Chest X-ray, AP view. Patient: 19 years old, sex M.
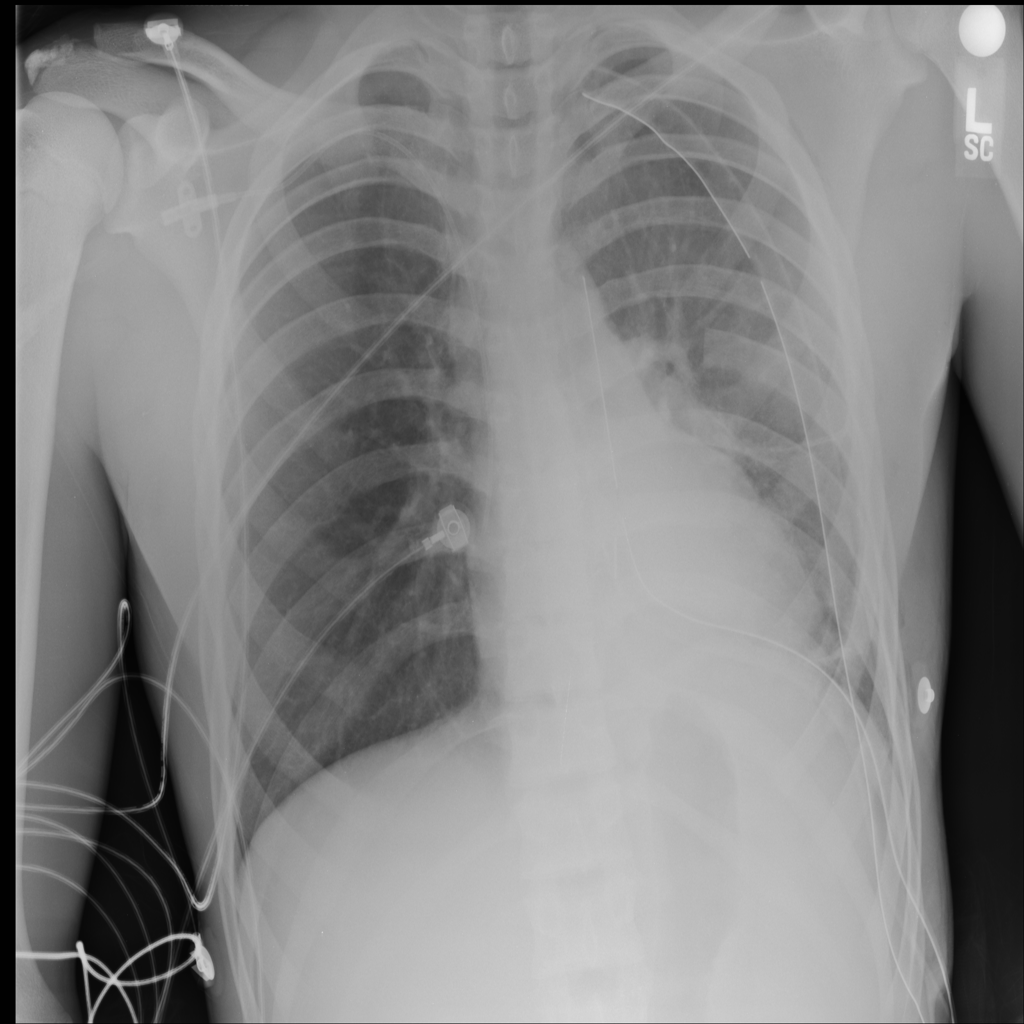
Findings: No Finding